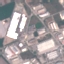
Label: Industrial